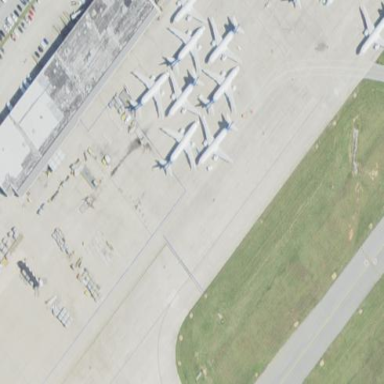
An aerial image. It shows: Apron at the airport.